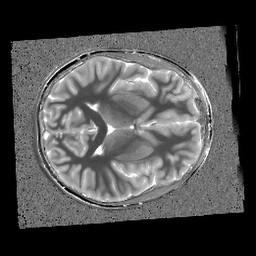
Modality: T1map
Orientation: axial
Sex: male
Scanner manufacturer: siemens
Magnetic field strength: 3 T
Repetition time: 5 s
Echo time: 0.00355 s